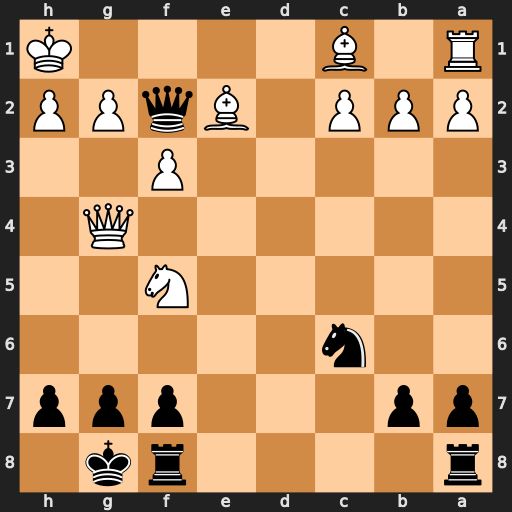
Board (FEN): r4rk1/pp3ppp/2n5/5N2/6Q1/5P2/PPP1BqPP/R1B4K
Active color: b
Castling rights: -
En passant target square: -
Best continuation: Qe1+ Bf1 Qxf1#